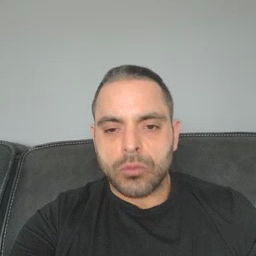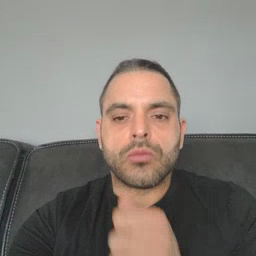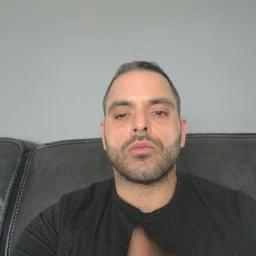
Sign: hide